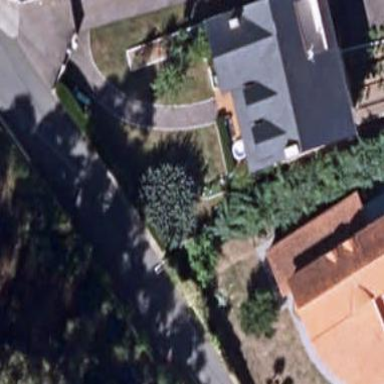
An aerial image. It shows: Simple house.